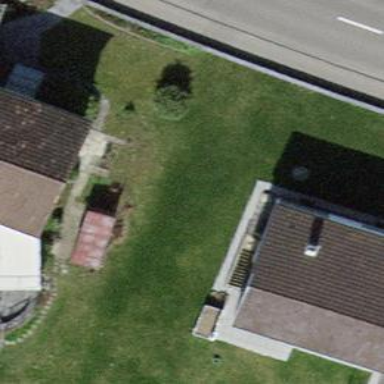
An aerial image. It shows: Detached building.